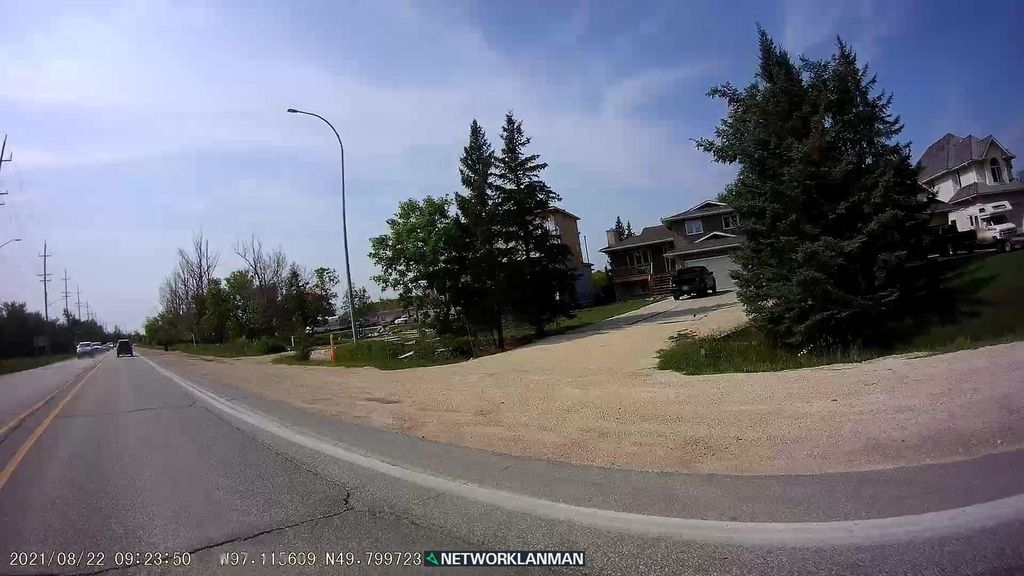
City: winnipeg